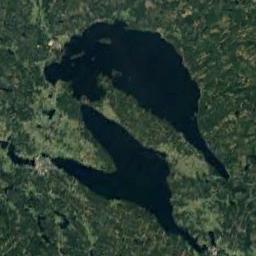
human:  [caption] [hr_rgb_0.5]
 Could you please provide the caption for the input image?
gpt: Two blue lakes surrounded by forest .

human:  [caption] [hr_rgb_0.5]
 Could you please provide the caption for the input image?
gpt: The lake in the picture is very long .

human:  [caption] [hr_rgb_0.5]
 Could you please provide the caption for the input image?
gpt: The two lakes lie on a flat ground covered with vegetation and the water is dark blue .

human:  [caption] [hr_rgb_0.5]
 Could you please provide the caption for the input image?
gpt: There are many trees around the lake .

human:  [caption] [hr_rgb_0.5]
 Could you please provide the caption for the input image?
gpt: There are green forests and meadows around the lake .